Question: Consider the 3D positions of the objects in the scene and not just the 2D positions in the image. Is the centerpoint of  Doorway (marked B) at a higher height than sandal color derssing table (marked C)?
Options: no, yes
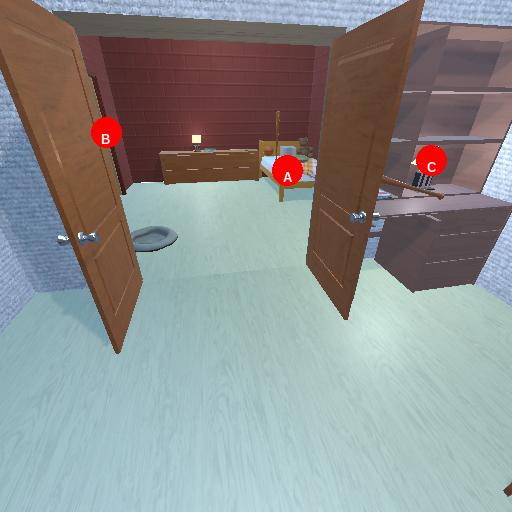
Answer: no